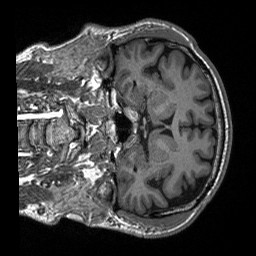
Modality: T1w
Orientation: coronal
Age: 57
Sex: male
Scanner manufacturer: siemens
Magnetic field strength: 3 T
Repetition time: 2.4 s
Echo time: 0.00226 s